Question: hey there i am trying to drag the following window

with the following codes:
'''
var zindex = 0;
var dragobject = {
z: 0,
x: 0,
y: 0,
offsetx: null,
offsety: null,
targetobj: null,
dragapproved: 0,
initialize:function(){
document.onmousedown=this.drag
document.onmouseup=function(){this.dragapproved=0}
},
drag:function(e){
var evtobj=window.event? window.event : e
this.targetobj=window.event? event.srcElement : e.target
if (this.targetobj.className=="drag"){
this.dragapproved=1
zindex = zindex + 1;
$("#" + this.targetobj.id).css('z-index', zindex);
//document.getElementById(this.targetobj.id).style.zIndex='1'
if (isNaN(parseInt(this.targetobj.style.left))) {
this.targetobj.style.left=0
}
if (isNaN(parseInt(this.targetobj.style.top))) {
this.targetobj.style.top=0
}
this.offsetx=parseInt(this.targetobj.style.left)
this.offsety=parseInt(this.targetobj.style.top)
this.x=evtobj.clientX
this.y=evtobj.clientY
if (evtobj.preventDefault)
evtobj.preventDefault()
document.onmousemove=dragobject.moveit
}
},
moveit:function(e){
var evtobj=window.event? window.event : e
if (this.dragapproved==1){
this.targetobj.style.left=this.offsetx+evtobj.clientX-this.x+"px"
this.targetobj.style.top=this.offsety+evtobj.clientY-this.y+"px"
return false
}
}
}
dragobject.initialize()
'''
the css:
'''
.heading{
background: rgb(69,72,77); /* Old browsers */
background: -moz-linear-gradient(top, rgba(69,72,77,1) 0%, rgba(0,0,0,1) 100%); /* FF3.6+ */
background: -webkit-gradient(linear, left top, left bottom, color-stop(0%,rgba(69,72,77,1)), color-stop(100%,rgba(0,0,0,1))); /* Chrome,Safari4+ */
background: -webkit-linear-gradient(top, rgba(69,72,77,1) 0%,rgba(0,0,0,1) 100%); /* Chrome10+,Safari5.1+ */
background: -o-linear-gradient(top, rgba(69,72,77,1) 0%,rgba(0,0,0,1) 100%); /* Opera 11.10+ */
background: -ms-linear-gradient(top, rgba(69,72,77,1) 0%,rgba(0,0,0,1) 100%); /* IE10+ */
background: linear-gradient(to bottom, rgba(69,72,77,1) 0%,rgba(0,0,0,1) 100%); /* W3C */
filter: progid:DXImageTransform.Microsoft.gradient( startColorstr='#45484d', endColorstr='#000000',GradientType=0 ); /* IE6-9 */
}
.drag{
position:relative;
cursor:hand;
}
'''
and the html:
'''
<div style="background:#eeeeee; height:500px; width:400px; border-radius:5px; border:0px solid #8d8d8d; border-top:0px; box-shadow: 0 0 2px 2px rgba(0,0,0,0.5);" id="window1">
<!-- Window Heading -->
<div id="window1x" class="heading drag" style="height:32px;border-top-right-radius:5px;border-top-left-radius:5px;" align="center">
<div style="padding-top:6px;font-size:15px;color:#FFF;text-shadow:0 1px 0 #000;">Window</div>
<!-- Close, Maximize, Minimize Button -->
<!-- End Of Close, Maximize, Minimize Button -->
</div>
<!-- End Of Window Heading -->
</div>
'''
but it doesn't seem to work, i mean i can drag the window when the 'drag' css is in the div with 'id="window1"' but i cannot drag it with the black header, i have to drag it with the white space in the window, hope i made myself clear. when the 'drag' css is in the div with 'id="window1x"' i cannot drag the window at all as shown in the html code above, as a matter of fact i cannot drag anything. can anyone please tell me how to get around this. thanks!
P.S i found the dragging code by viewing the example source code from <URL>
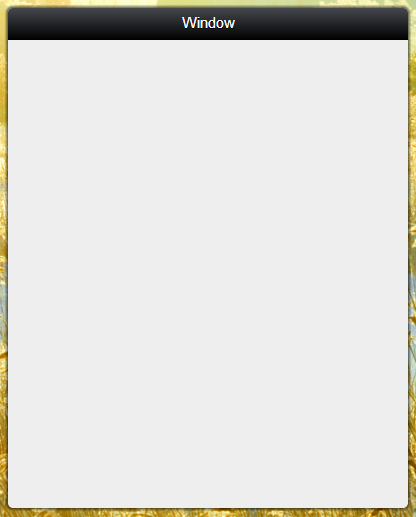
Answer: Try Adding 'pointer-events: none;' to the CSS of your header bar.
So:
'''
.heading {
pointer-events: none;
}
'''
This will allow click events to pass through to the actual container div that does the dragging.
See <URL>.
Warning: This will not work in IE10 or below.